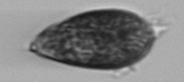
Label: Prorocentrum_micans